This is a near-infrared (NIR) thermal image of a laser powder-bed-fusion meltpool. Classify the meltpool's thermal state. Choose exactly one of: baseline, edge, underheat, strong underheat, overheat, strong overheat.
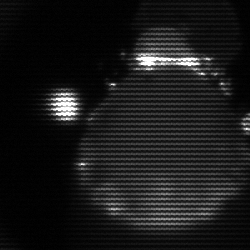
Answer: edge